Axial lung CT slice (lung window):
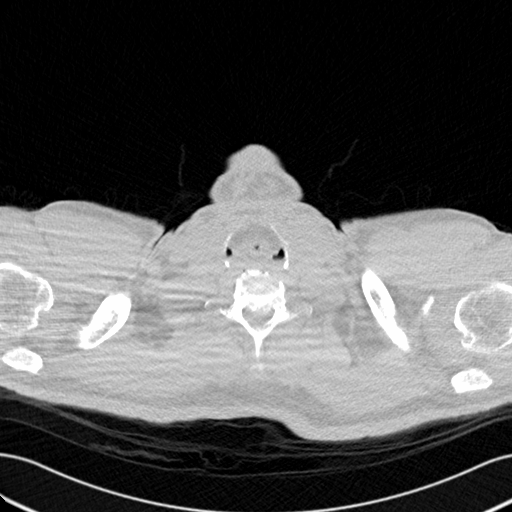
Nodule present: no